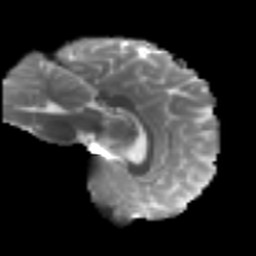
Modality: T2w
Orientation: sagittal
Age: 29
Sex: female
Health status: ill
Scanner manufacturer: siemens
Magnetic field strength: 3 T
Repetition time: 6.5 s
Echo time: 0.062 s